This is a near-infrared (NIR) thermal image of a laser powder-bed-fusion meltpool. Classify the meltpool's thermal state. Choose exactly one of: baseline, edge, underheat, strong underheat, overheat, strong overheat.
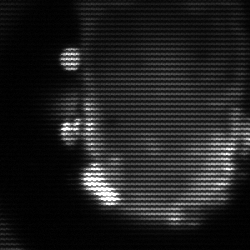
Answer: baseline